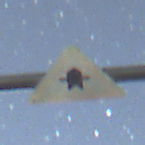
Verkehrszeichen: Vorfahrt
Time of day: Night
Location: Outdoor (Nature)
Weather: Clear
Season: NotSpecified
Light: Natural